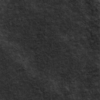
Label: not_dusty